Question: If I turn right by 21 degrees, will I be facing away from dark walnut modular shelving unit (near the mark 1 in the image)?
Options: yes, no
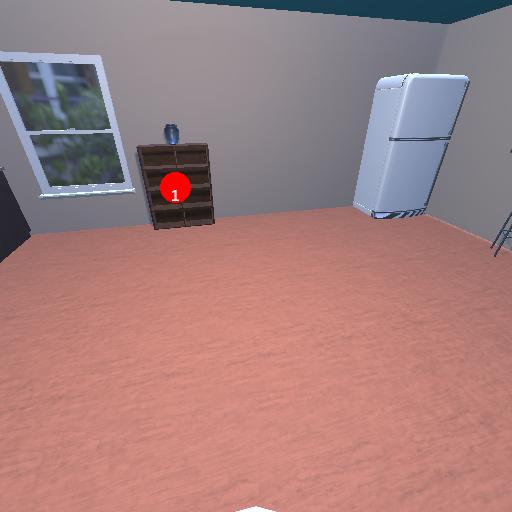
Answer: yes